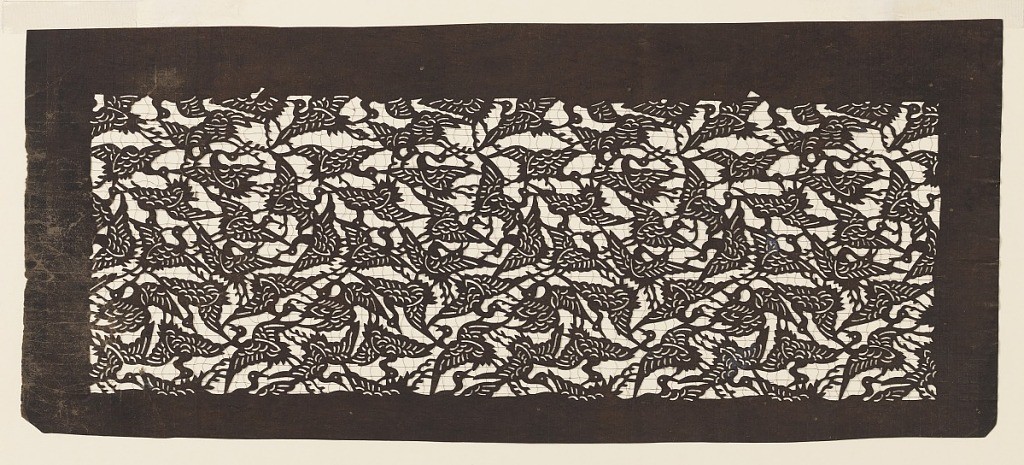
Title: Cranes
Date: late 18th - early 19th century
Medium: Mulberry paper (kozo washi) treated with fermented persimmon tannin (kakishibu), and silk threads (itoire)
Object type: Katagami
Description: A stencil of cranes flying in all different directions. The birds are lightly decorated with curves and suggestion of feathers. Silk thread is added to support the stencil structure